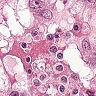
Metastatic tissue present: yes